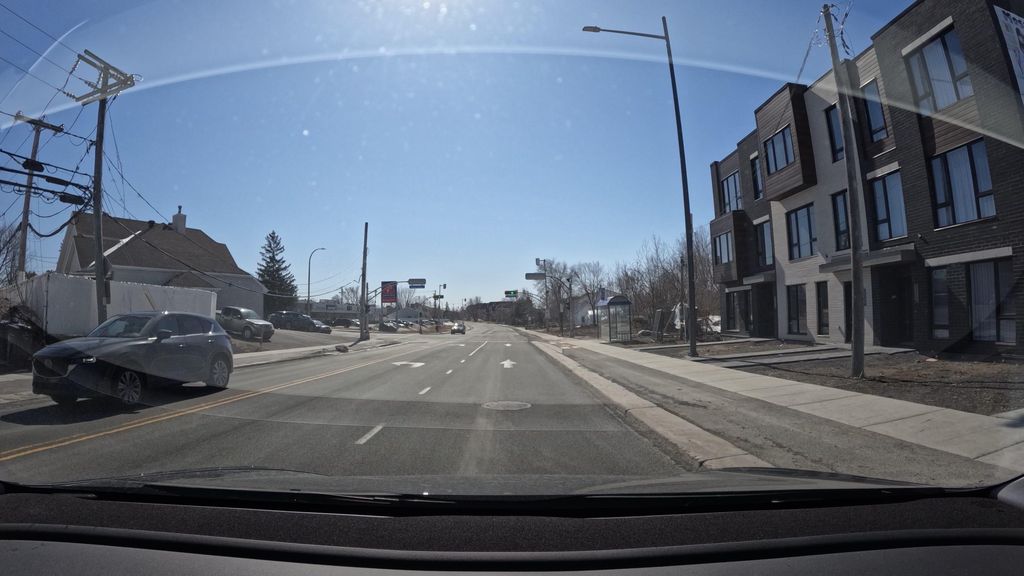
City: montreal